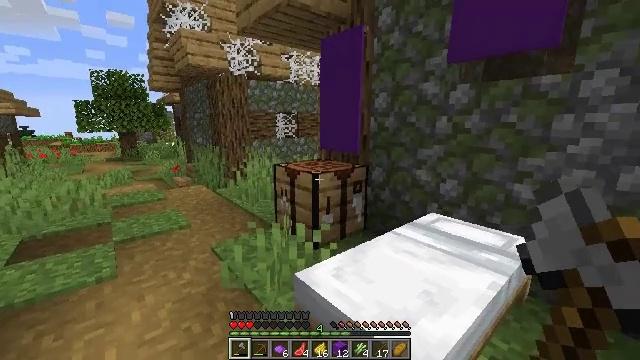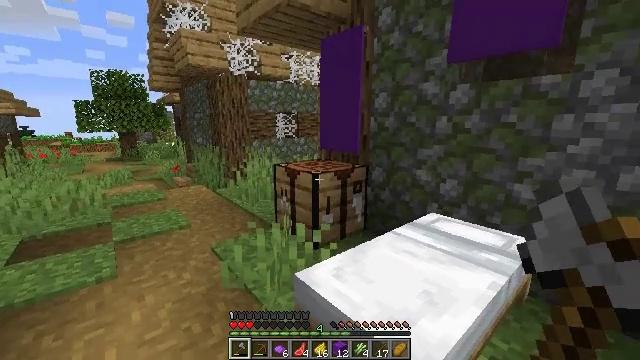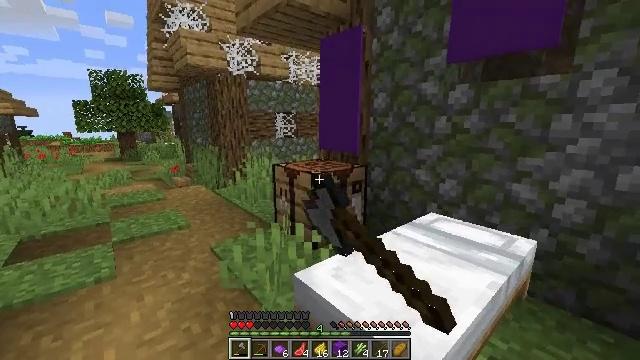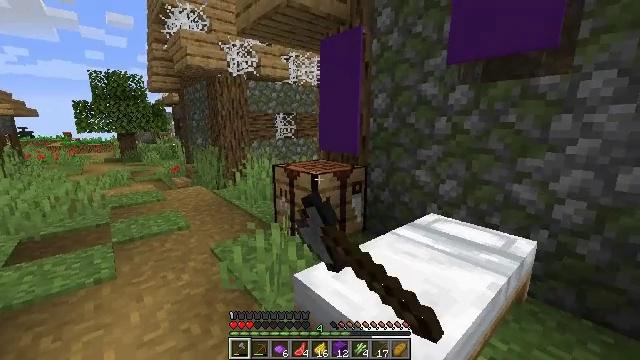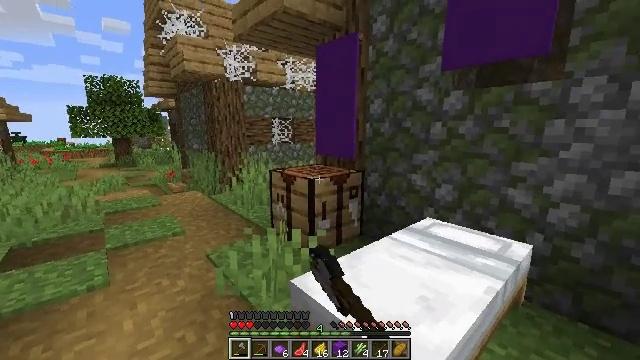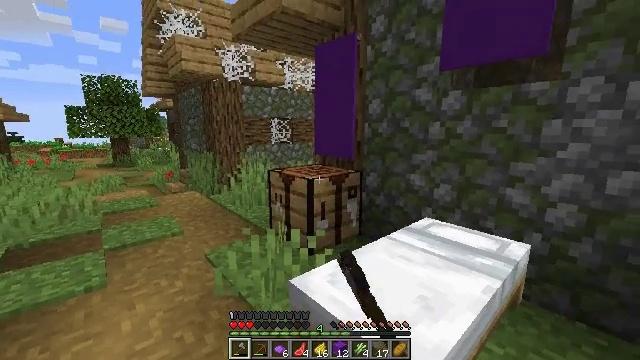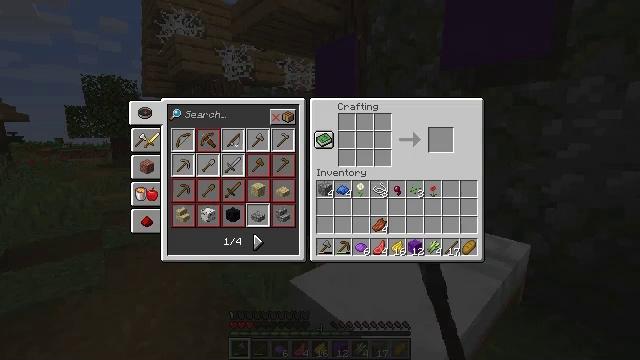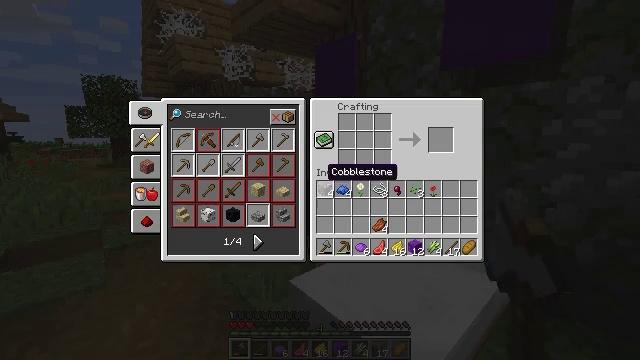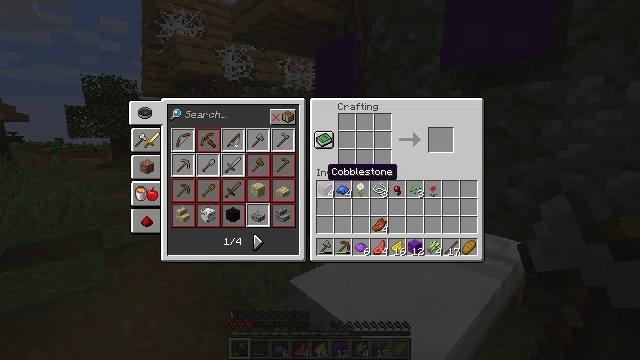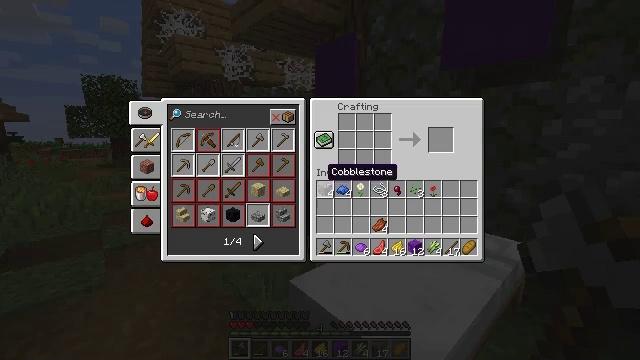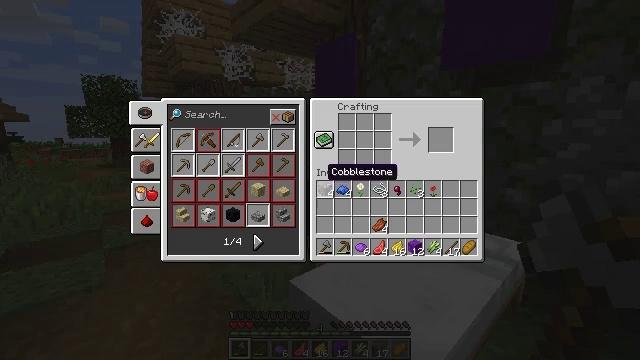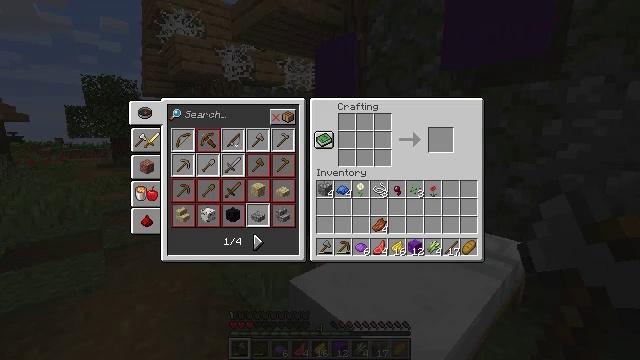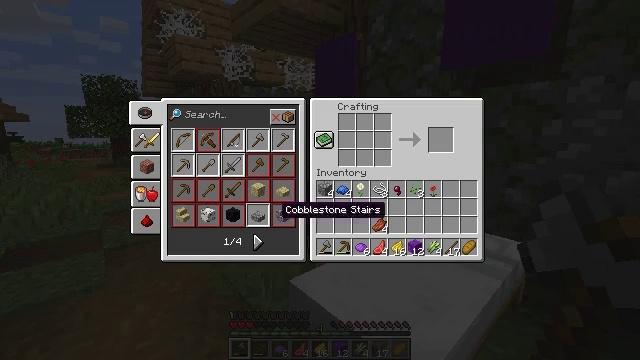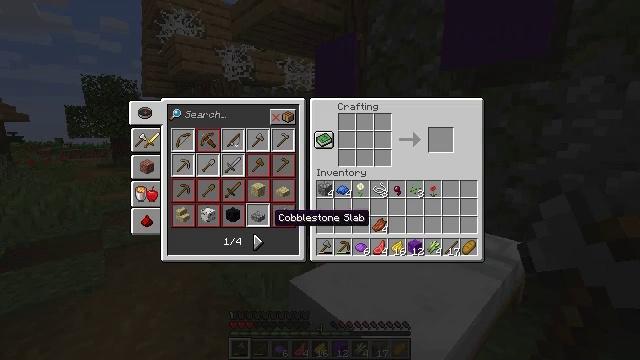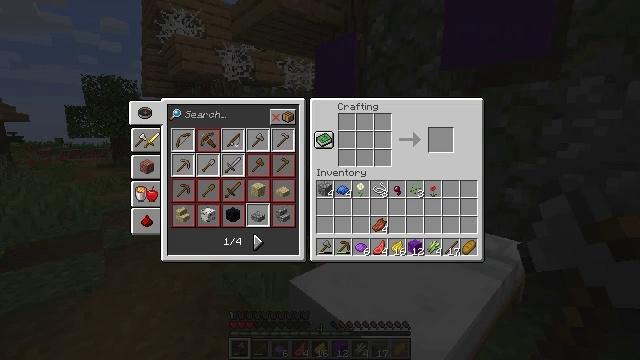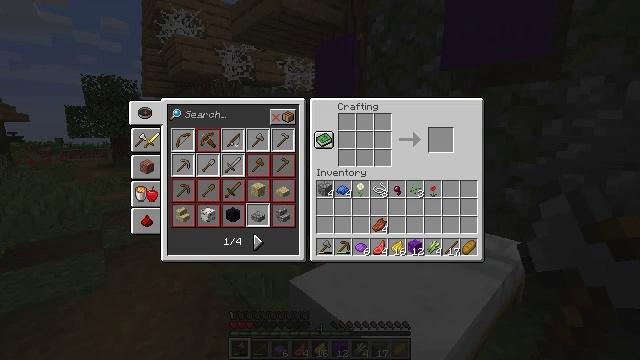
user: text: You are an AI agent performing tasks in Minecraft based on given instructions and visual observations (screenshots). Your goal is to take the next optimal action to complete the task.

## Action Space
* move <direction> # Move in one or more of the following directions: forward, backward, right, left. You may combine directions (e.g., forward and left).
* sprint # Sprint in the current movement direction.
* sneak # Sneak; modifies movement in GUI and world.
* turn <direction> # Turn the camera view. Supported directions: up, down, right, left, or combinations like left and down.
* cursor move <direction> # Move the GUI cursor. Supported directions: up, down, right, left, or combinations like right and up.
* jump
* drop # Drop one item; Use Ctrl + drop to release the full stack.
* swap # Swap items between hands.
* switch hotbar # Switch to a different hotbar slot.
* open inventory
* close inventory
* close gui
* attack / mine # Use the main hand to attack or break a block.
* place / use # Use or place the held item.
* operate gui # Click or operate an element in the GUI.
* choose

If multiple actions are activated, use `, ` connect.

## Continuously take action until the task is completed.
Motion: motion action
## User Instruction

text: Craft a purple banner.
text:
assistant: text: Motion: use / place
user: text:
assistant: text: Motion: use / place
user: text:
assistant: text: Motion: use / place
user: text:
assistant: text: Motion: turn up
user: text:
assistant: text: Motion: no_op
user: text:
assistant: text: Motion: cursor move right, open gui
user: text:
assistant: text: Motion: no_op
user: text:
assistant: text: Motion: no_op
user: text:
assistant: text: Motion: no_op
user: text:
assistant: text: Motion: no_op
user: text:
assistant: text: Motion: cursor move left and down
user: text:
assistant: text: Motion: cursor move left and down
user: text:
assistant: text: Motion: cursor move left and down
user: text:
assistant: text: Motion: no_op
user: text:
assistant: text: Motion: no_op
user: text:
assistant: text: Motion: no_op
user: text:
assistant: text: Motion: no_op
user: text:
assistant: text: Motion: no_op
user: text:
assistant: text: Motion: no_op
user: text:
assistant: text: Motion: operate gui
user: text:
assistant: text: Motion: operate gui
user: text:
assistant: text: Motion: operate gui
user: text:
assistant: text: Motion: no_op
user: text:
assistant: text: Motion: no_op
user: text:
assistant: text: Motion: no_op
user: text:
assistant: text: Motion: no_op
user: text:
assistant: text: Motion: no_op
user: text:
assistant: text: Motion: cursor move up
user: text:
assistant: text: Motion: sneak, cursor move up
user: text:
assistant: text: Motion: sneak, cursor move up